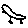
Label: bird